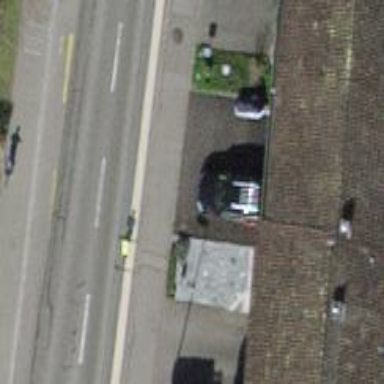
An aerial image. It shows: Terrace building.